Brain MRI, t1w sequence, axial 2D slice.
Patient: age 18, sex M, weight 78 kg, height 1.78 m
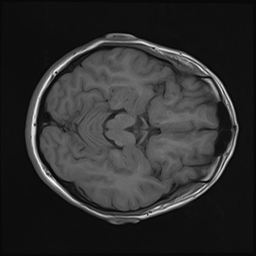